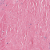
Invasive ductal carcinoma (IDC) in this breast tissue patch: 1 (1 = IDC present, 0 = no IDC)